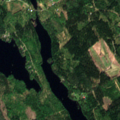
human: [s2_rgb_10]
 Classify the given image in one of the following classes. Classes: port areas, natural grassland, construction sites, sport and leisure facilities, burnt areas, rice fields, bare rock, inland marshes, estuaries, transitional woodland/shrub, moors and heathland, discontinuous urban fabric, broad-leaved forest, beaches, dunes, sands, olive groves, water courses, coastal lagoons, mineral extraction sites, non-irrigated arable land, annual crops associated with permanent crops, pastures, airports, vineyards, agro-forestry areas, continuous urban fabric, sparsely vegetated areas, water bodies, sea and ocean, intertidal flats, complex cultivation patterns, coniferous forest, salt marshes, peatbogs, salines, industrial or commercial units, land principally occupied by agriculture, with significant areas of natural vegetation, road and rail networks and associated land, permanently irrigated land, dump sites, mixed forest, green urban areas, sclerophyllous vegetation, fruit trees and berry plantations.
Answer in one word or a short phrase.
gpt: coniferous forest, mixed forest, water bodies